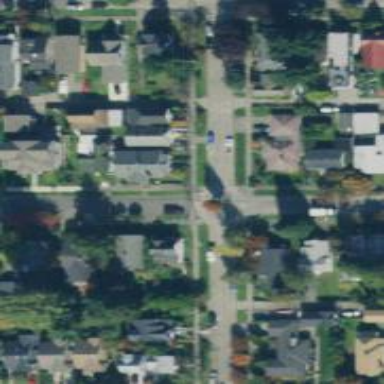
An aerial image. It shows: Residential road with asphalt surface and separate sidewalk.